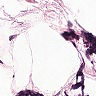
Metastatic tissue present: no